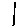
Label: line